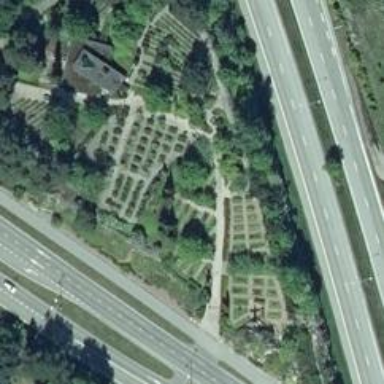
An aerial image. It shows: Memorial site with historic significance.